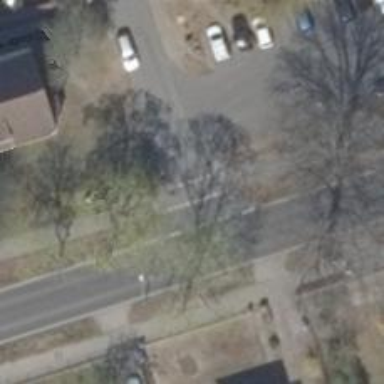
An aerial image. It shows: Residential road with asphalt surface and sidewalk on the left.